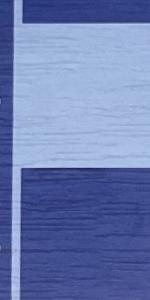
Label: Empty